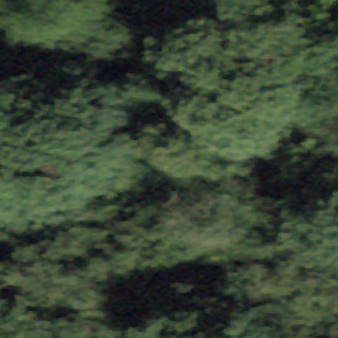
Label: other